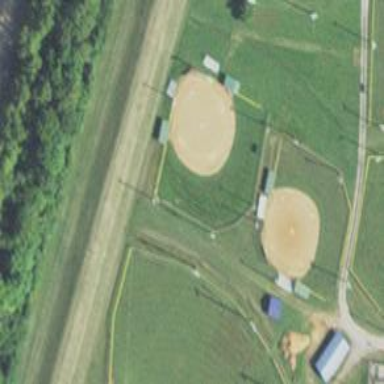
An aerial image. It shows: Softball pitch for leisure and sport activities.